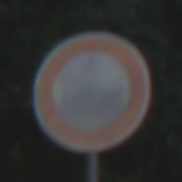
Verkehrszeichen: VerbotFahrzeugeAllerArt
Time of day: MorningAfternoon
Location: Outdoor (Suburban)
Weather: PartlyCloudy
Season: NotSpecified
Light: Natural